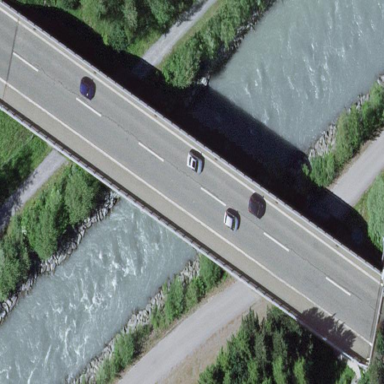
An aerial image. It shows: Man-made bridge.